Field crop: maize
Growth stage: 2
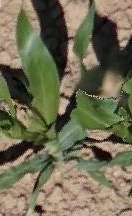
Species: maize